Question: I am creating a HTTP Server in node js, and I want to add a password to a page that only I will use. The <URL>. Having a username is useless for me and I want to know if its even possible to just show a password dialog.
The current code is this, sending a <URL> header.
'''
response.statusCode = 401;
response.setHeader('WWW-Authenticate', 'Basic realm="Requires Password"');
response.end();
'''
Which creates this window in Firefox

So what do I need to change in the response headers to only have a password field?
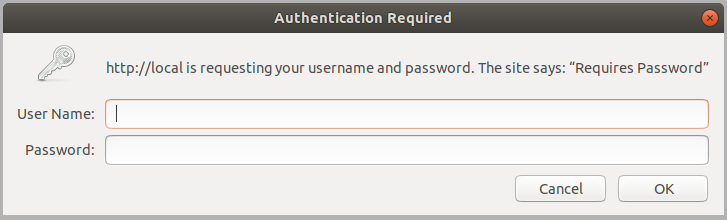
Answer: > I want to know if its even possible to just show a password dialog.
No. The <URL>.
For a response with '401' and 'WWW-Authenticate' with the value 'Basic', the browser will prompt for both username and password.
> So what do I need to change in the response headers to only have a password field?
If, for some reason, you don't want the username, you can leave it empty, pick a default one or choose another authentication scheme that suit your needs.